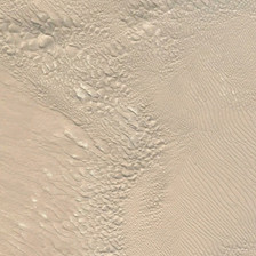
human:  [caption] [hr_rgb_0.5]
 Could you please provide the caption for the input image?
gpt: the milk white desert is full of flakes texture .

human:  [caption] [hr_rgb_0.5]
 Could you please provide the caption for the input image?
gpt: You can see cracks and stripes in this desert.

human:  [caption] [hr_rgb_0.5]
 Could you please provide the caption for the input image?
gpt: Ripples and stripes can be seen in this desert.

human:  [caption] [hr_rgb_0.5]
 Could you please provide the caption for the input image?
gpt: Ripples and streaks can be seen in the desert.

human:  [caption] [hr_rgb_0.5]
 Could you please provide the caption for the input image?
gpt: Waves visible in the desert